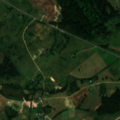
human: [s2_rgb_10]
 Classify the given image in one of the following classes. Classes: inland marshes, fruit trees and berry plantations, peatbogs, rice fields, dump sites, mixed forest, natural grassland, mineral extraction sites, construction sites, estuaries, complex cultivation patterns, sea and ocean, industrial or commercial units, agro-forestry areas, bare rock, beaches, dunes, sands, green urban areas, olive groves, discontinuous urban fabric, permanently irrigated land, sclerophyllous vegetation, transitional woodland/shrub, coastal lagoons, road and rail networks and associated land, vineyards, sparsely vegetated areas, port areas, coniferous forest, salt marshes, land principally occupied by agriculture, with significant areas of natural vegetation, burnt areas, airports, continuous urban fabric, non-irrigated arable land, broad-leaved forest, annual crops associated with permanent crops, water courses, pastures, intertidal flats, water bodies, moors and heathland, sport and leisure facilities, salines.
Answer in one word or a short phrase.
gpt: non-irrigated arable land, complex cultivation patterns, land principally occupied by agriculture, with significant areas of natural vegetation, mixed forest